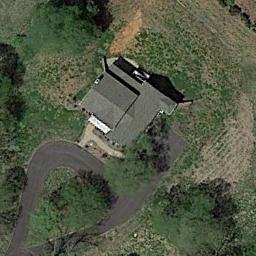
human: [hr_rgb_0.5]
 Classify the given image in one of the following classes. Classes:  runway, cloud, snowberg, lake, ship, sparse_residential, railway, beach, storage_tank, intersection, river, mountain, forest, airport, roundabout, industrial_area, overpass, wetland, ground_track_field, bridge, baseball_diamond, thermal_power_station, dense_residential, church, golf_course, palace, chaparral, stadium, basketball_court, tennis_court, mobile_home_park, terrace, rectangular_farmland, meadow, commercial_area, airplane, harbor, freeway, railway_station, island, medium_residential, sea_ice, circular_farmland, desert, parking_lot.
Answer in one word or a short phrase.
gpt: sparse_residential